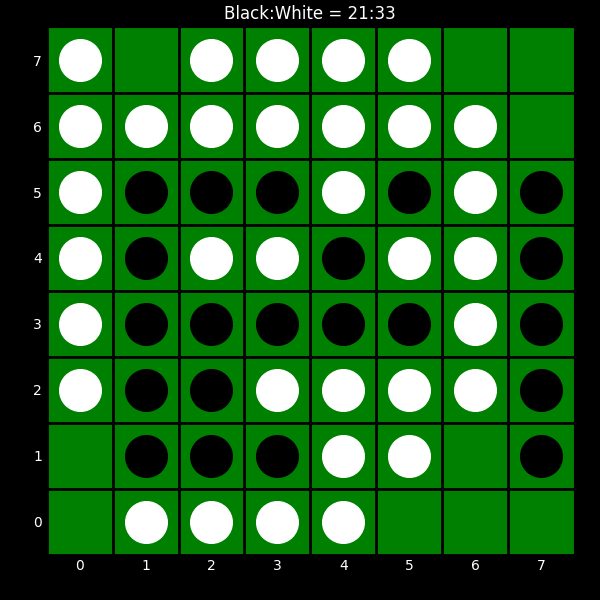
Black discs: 21
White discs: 33